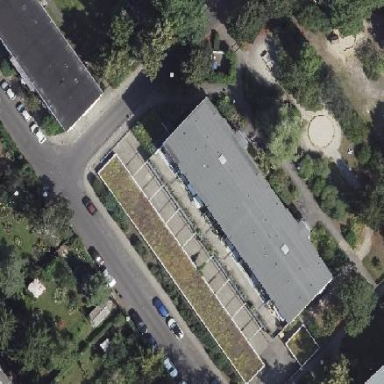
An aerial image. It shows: Group of garages.